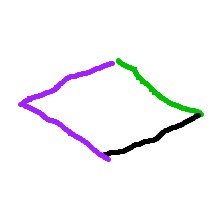
Shape: rhombus